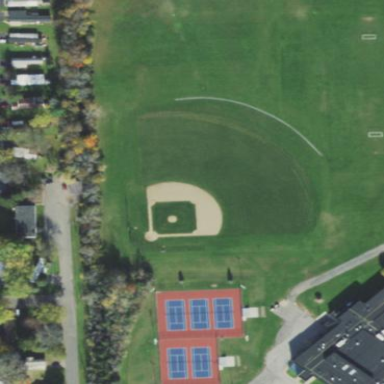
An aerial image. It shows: Baseball pitch for leisure and sports activities.